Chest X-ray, PA view. Patient: 66 years old, sex F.
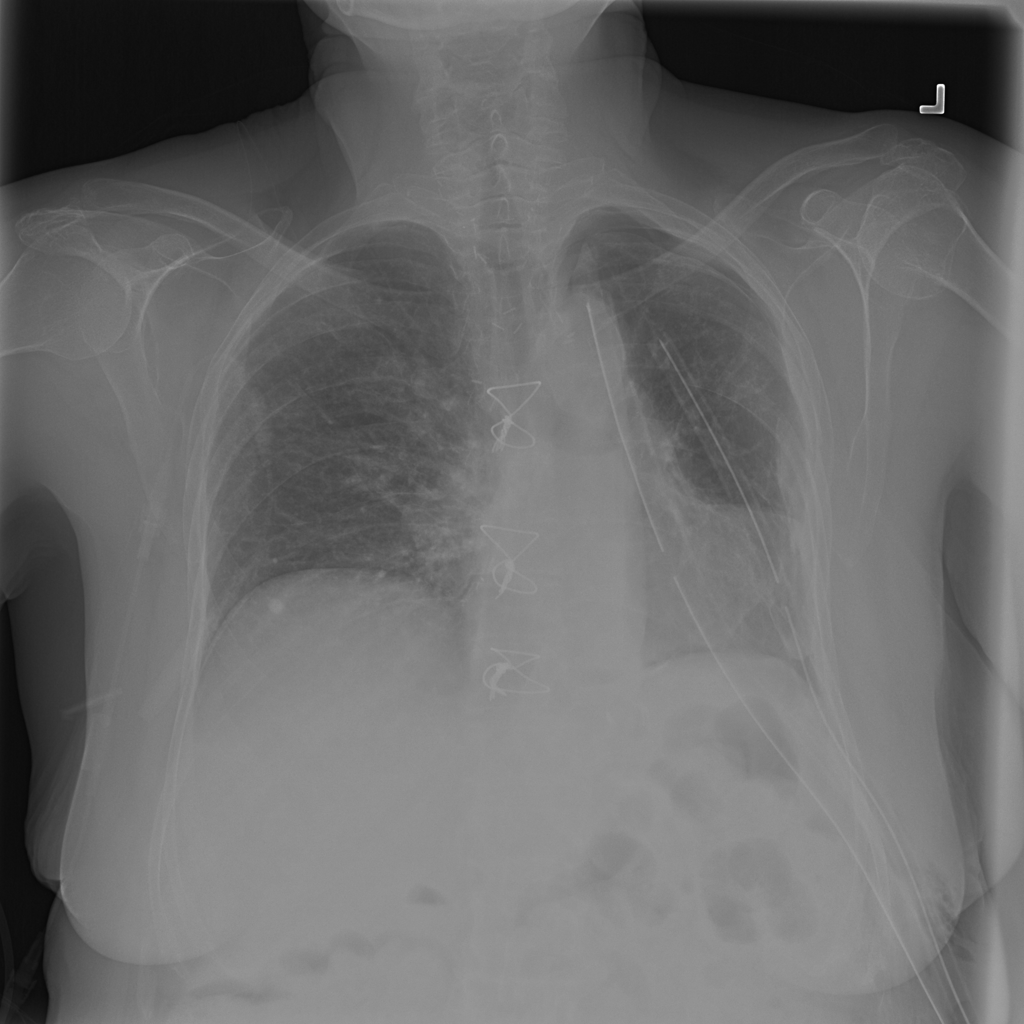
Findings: Pneumothorax